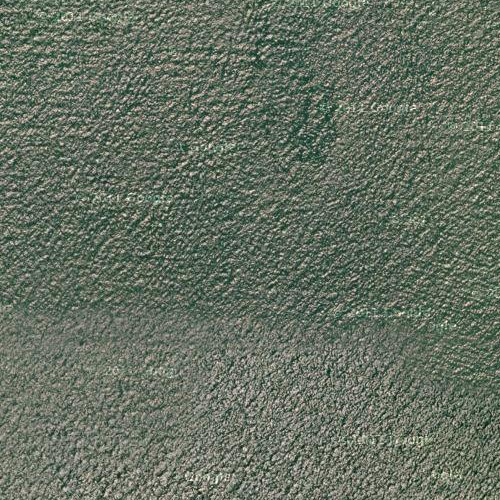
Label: sydney